Field crop: maize
Growth stage: 2
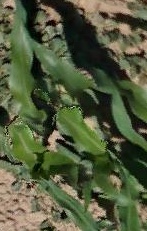
Species: maize